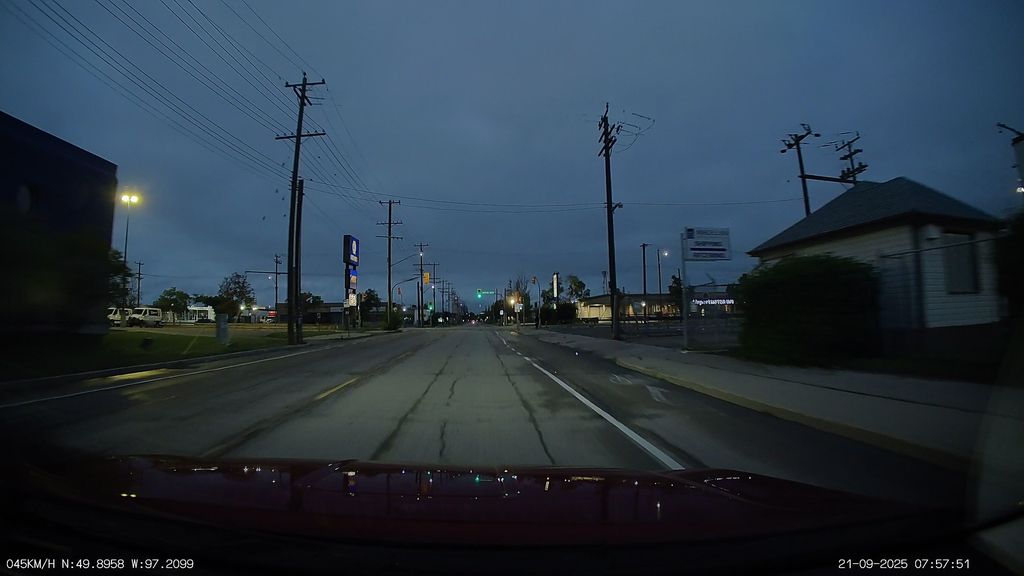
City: winnipeg